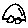
Label: car